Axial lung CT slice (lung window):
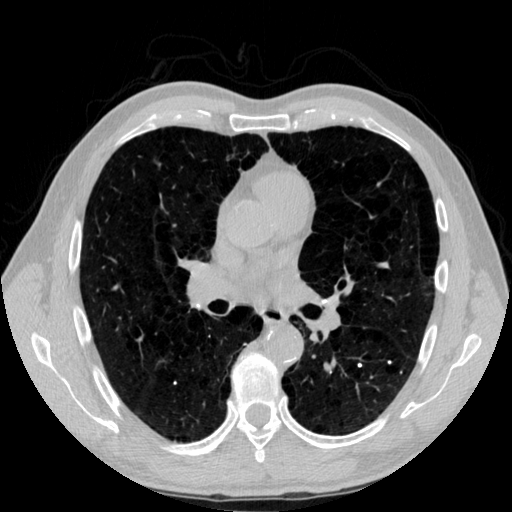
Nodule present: no